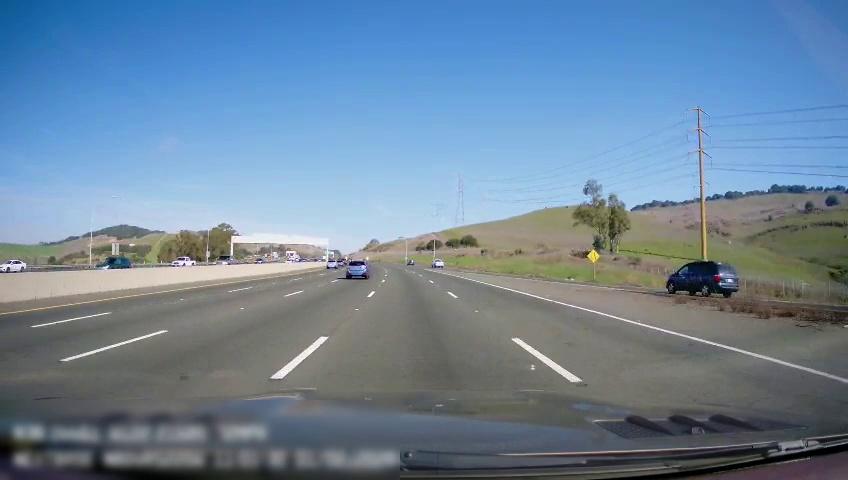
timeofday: Day
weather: Sunny
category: Drivable Space
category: Vehicles | SUV
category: Vehicles | Car
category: Vehicles | SUV
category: Vehicles | Truck
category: Vehicles | Truck
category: Vehicles | Car
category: Vehicles | SUV
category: Vehicles | SUV
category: Vehicles | Car
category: Lanes | Alternate Lane
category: Lanes | Alternate Lane
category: Lanes | Alternate Lane
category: Lanes | Current Lane
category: Lanes | Current Lane
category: Lanes | Alternate Lane
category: Lanes | Alternate Lane
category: Traffic | Signs